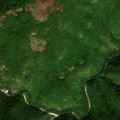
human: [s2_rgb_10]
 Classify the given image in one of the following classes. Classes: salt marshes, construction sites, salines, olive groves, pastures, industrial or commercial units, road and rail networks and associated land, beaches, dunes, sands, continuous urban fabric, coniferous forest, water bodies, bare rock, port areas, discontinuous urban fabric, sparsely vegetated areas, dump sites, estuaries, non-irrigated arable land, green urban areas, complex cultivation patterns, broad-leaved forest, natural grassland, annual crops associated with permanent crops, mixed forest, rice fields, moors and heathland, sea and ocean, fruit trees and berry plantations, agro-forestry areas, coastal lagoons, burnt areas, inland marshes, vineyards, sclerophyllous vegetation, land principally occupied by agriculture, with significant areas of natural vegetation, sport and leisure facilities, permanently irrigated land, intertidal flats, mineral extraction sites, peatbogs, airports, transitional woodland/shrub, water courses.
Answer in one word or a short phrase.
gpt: land principally occupied by agriculture, with significant areas of natural vegetation, broad-leaved forest, transitional woodland/shrub